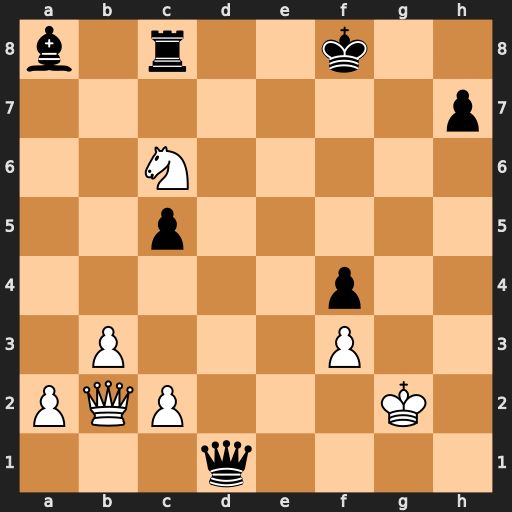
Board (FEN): b1r2k2/7p/2N5/2p5/5p2/1P3P2/PQP3K1/3q4
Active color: w
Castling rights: -
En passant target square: -
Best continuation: Qf6+ Kg8 Ne7#